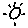
Label: sun